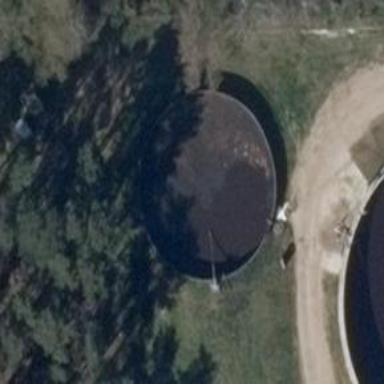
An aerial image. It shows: Storage tank that is man-made.